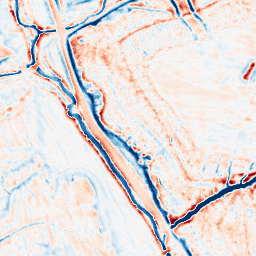
Category: edge_preserving
Decomposition family: bilateral
Decomposition parameters: d: 15
sigma_color: 25
sigma_space: 150
Upsampling method: bicubic
Upsampling parameters: scale: 8
Upsampling scale: 8